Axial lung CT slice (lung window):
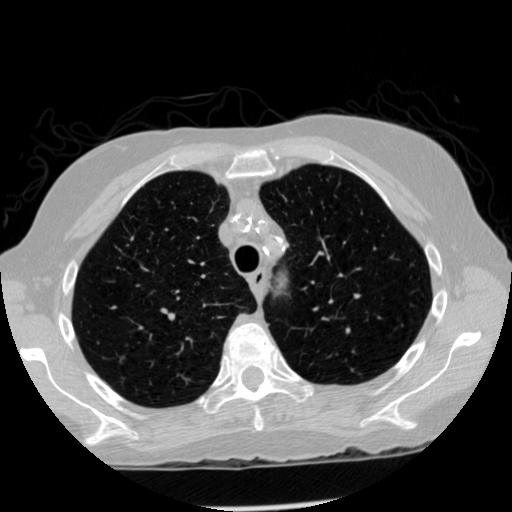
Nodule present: no